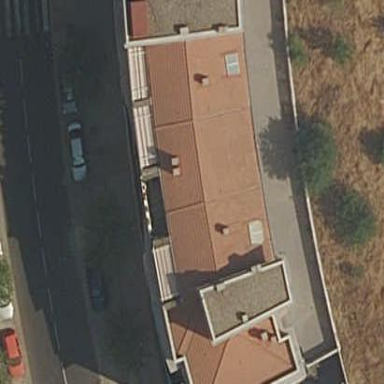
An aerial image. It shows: Image showing building with apartments.